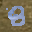
Label: 8